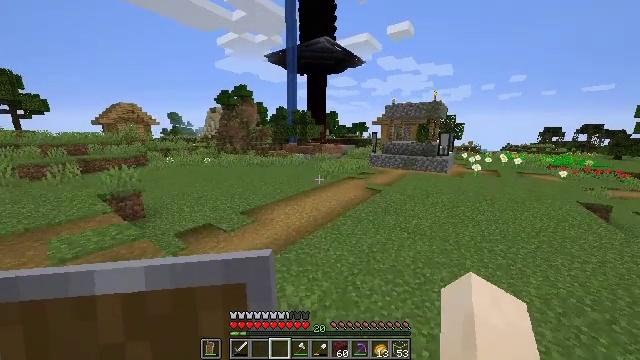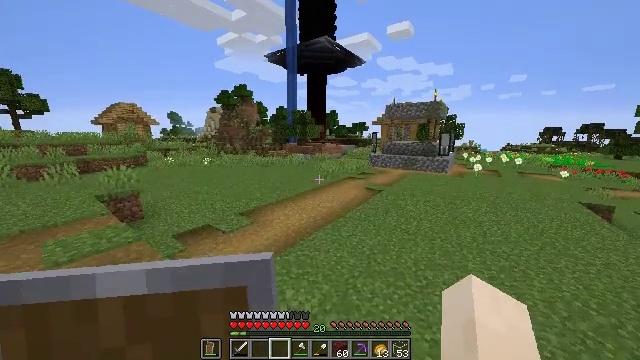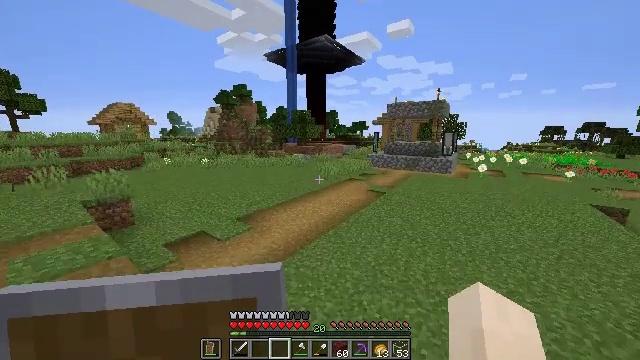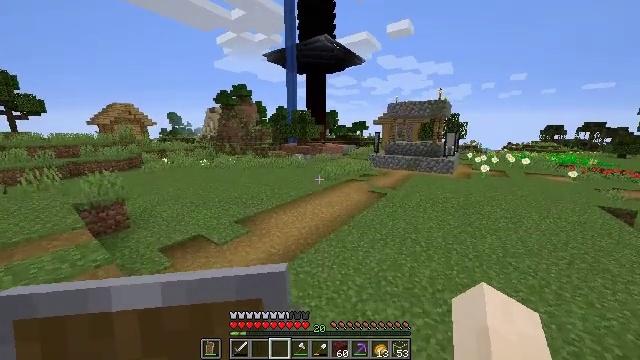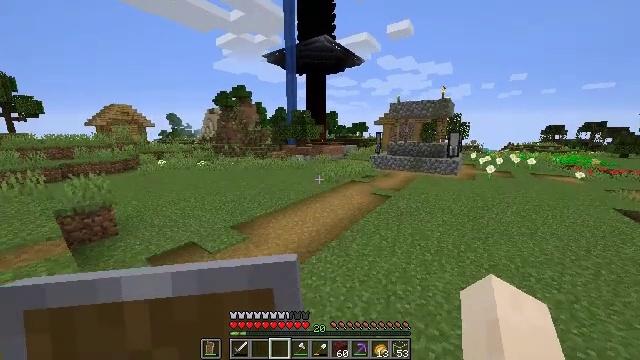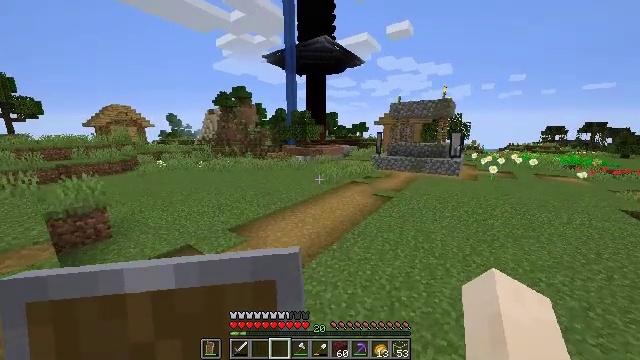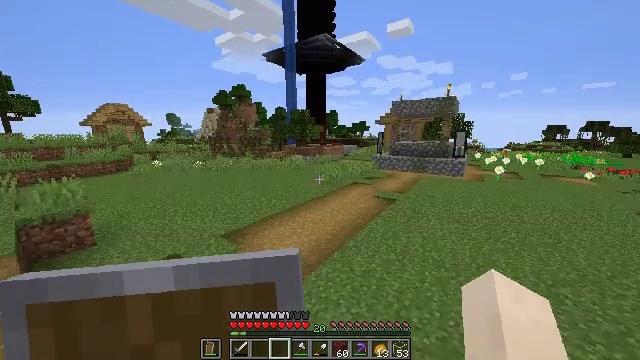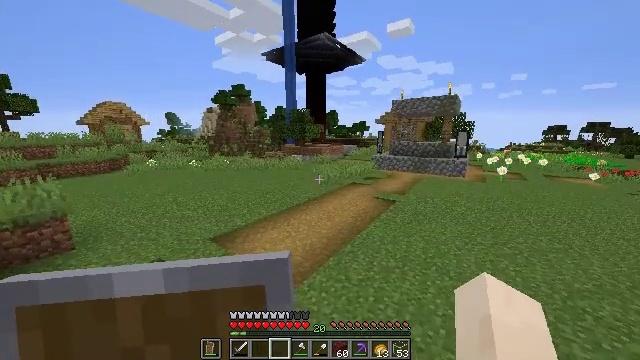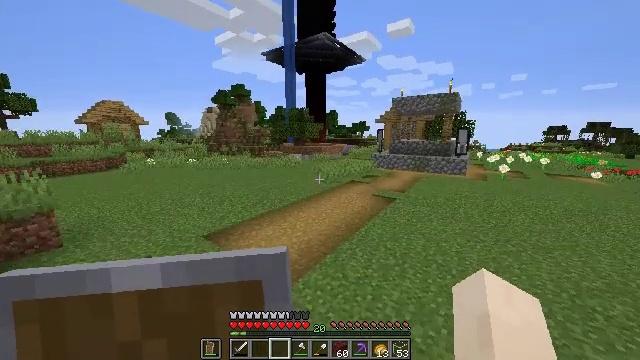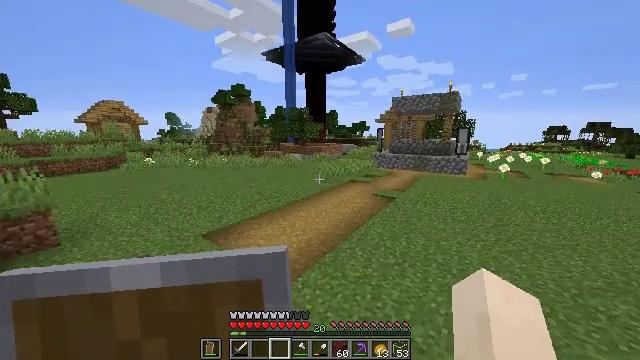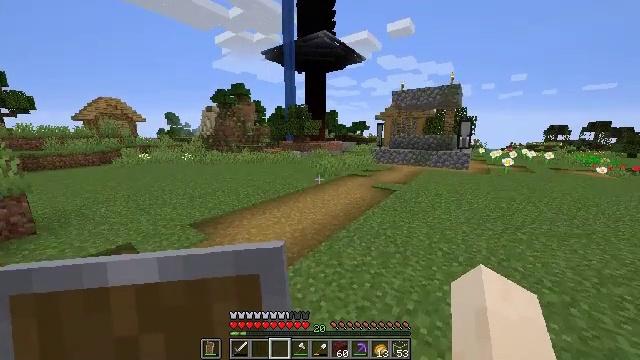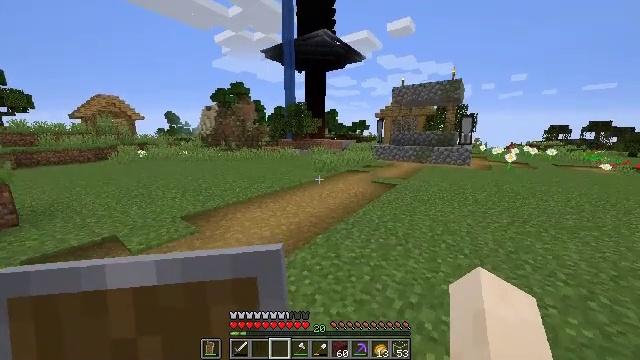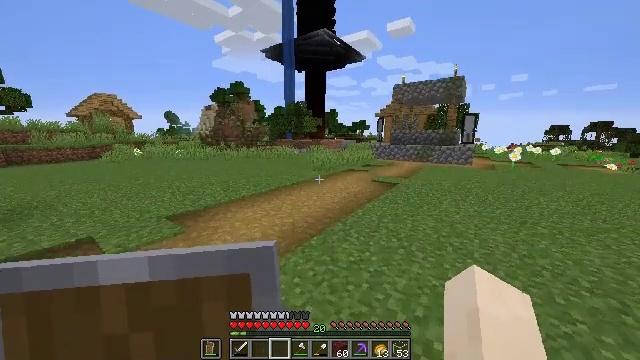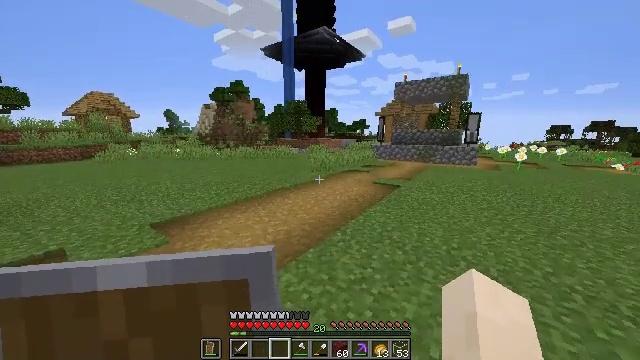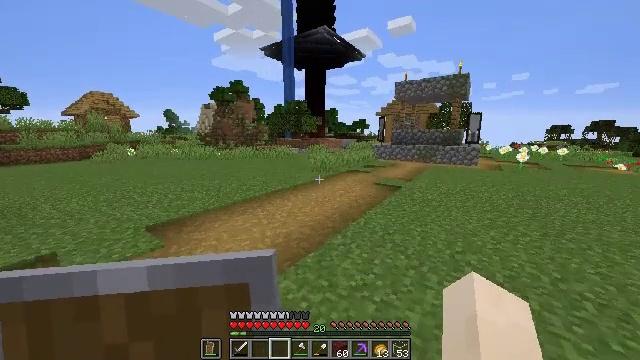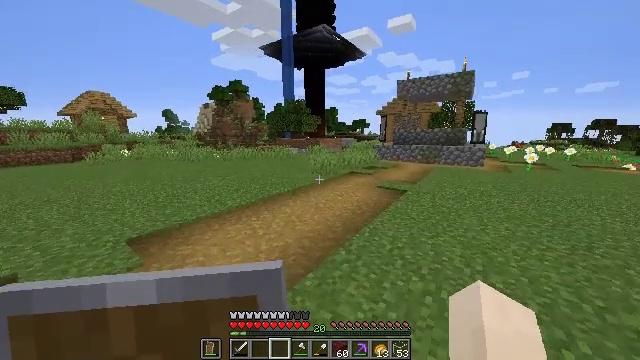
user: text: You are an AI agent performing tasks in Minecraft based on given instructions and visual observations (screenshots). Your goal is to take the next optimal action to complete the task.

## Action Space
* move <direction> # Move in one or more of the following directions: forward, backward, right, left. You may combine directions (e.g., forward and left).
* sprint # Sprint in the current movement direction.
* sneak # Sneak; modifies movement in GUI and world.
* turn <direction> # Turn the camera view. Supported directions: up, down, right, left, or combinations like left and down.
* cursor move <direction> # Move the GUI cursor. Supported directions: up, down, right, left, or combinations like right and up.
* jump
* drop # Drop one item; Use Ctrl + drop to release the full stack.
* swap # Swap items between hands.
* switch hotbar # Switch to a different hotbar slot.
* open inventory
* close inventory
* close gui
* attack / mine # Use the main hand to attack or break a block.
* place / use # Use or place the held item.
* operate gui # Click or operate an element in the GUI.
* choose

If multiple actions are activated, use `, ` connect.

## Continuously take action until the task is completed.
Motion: motion action
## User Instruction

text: Attack the ground to gather sand.
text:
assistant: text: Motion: move forward
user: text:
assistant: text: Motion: move forward
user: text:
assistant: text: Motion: move forward
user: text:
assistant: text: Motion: move forward
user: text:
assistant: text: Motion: move forward
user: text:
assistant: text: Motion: move forward
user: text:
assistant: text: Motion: move forward and move right
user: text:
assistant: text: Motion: move forward and move right
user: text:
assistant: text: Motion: move forward
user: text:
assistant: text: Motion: move forward
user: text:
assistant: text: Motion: move forward
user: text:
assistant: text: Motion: move forward
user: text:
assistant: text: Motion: move forward
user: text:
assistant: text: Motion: move forward
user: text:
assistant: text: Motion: move forward
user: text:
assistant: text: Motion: move forward
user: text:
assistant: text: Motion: move forward
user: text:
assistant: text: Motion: move forward
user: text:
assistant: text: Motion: move forward
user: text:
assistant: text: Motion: move forward
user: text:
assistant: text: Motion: move forward
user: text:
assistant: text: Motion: move forward
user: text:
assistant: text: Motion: move forward
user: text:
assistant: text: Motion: move forward
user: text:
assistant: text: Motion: move forward
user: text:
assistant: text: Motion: move forward, jump
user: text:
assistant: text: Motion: move forward, jump
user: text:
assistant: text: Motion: move forward, jump
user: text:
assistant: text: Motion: move forward, jump
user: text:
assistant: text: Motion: move forward, jump